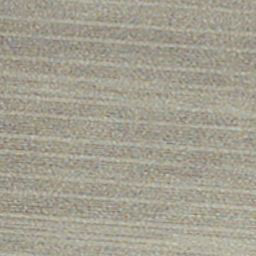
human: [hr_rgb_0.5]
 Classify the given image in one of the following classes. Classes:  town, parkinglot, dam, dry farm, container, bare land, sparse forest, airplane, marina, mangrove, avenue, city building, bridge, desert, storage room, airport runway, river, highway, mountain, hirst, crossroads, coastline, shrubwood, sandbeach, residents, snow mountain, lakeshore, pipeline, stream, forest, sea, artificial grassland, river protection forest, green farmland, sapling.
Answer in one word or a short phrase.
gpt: dry farm